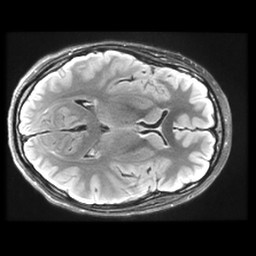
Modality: FLAIR
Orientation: axial
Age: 21
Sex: female
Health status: healthy
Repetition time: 12 s
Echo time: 0.09782 s